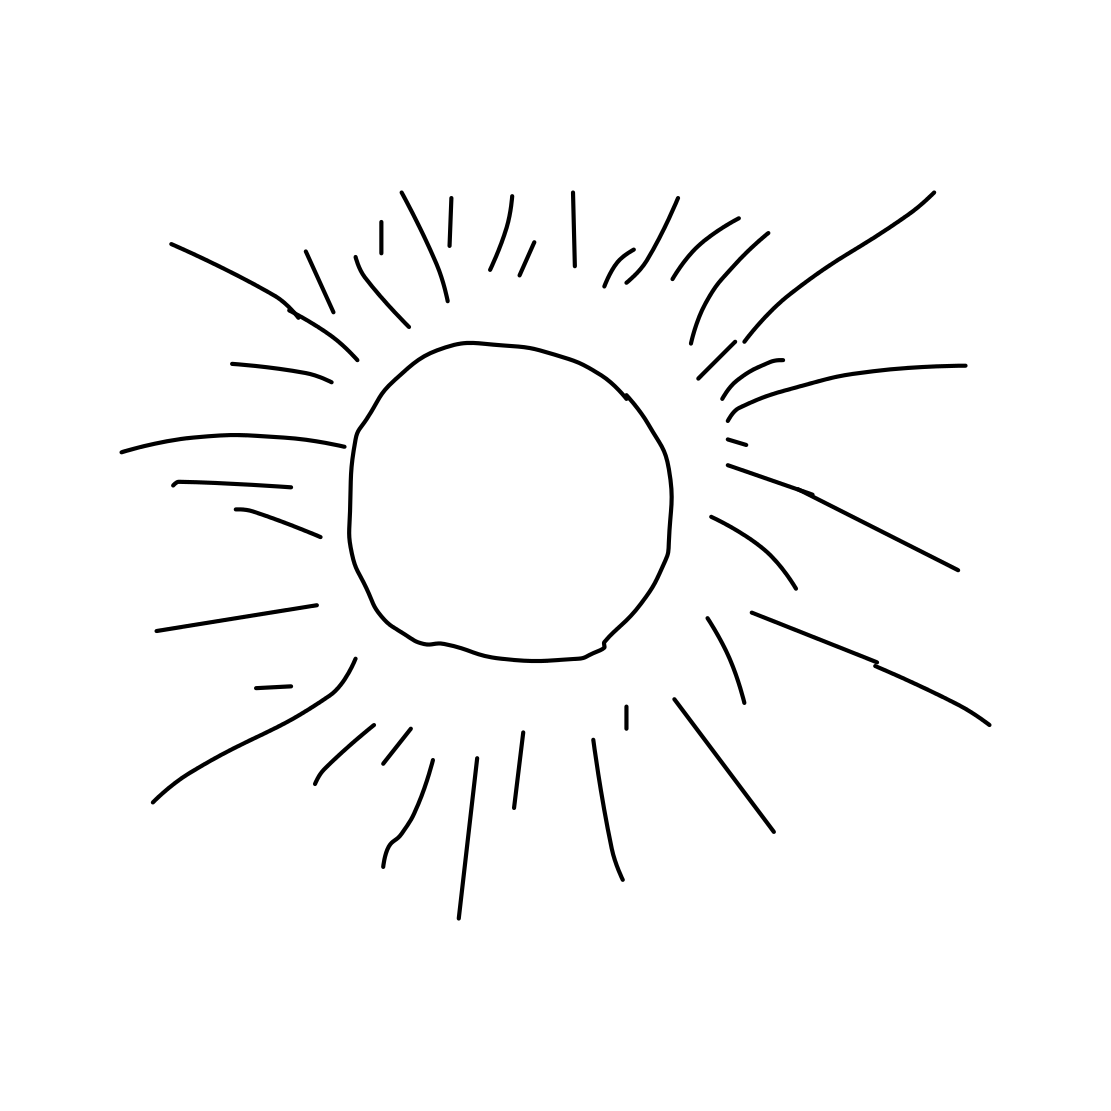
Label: sun